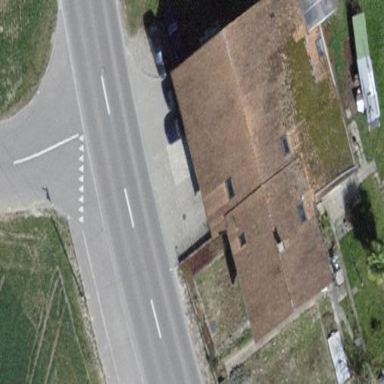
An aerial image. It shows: Building with tile roof.